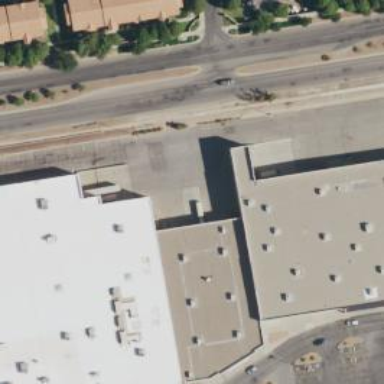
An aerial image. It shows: Building.